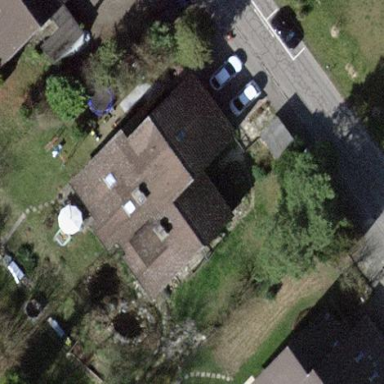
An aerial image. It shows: Terrace building.